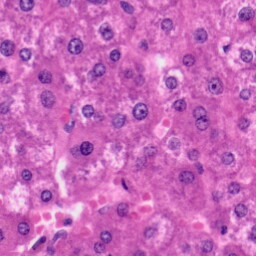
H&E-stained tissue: Liver